Field crop: tomato
Growth stage: 2
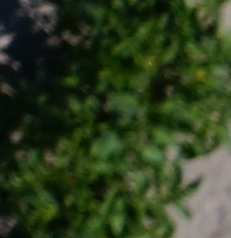
Species: tomato